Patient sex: M
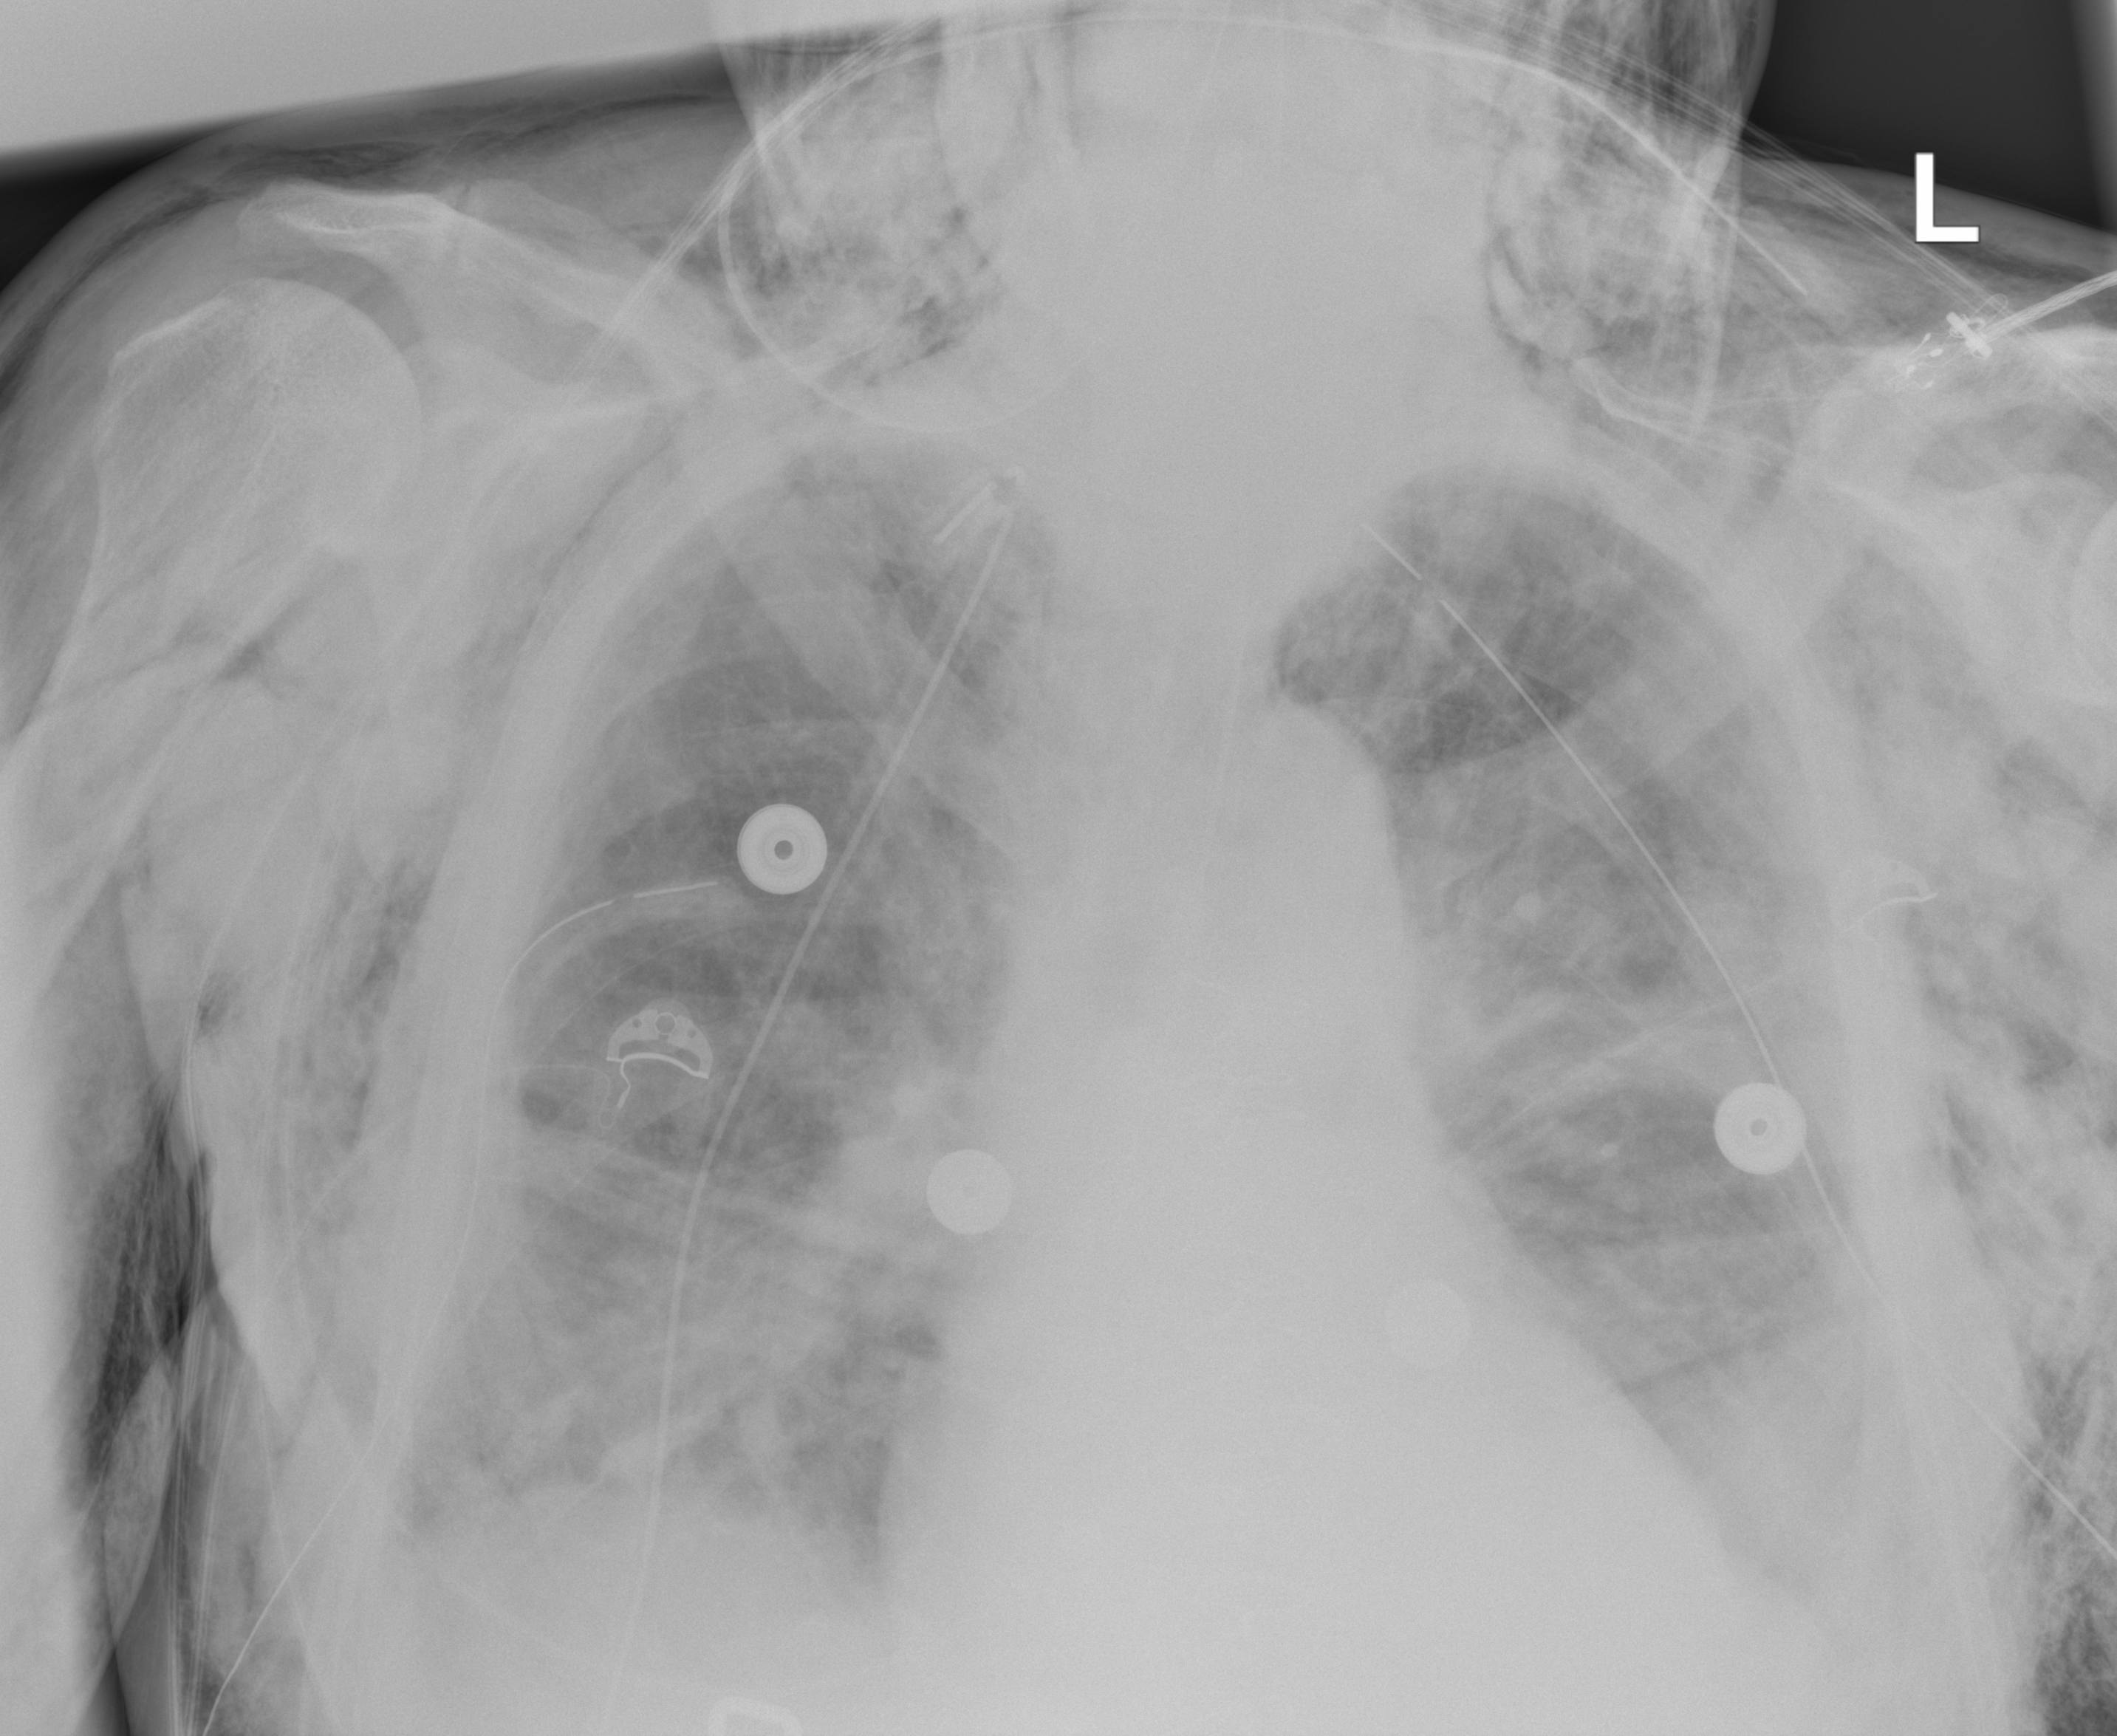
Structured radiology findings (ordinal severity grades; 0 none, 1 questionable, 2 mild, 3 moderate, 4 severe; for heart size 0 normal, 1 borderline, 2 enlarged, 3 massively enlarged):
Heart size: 2
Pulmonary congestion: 2
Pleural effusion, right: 0
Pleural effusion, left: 2
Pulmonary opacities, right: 2
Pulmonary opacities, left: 2
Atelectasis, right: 2
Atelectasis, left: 2